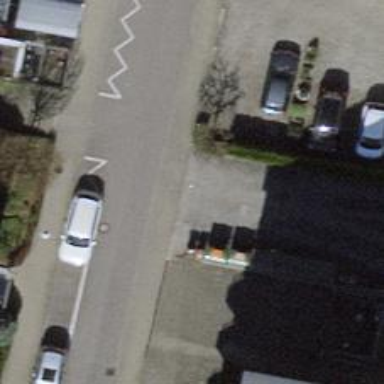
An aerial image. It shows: Residential road with parallel parking lane on the left side. The road has asphalt surface.